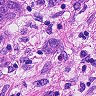
Metastatic tissue present: yes